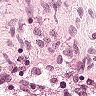
Metastatic tissue present: no